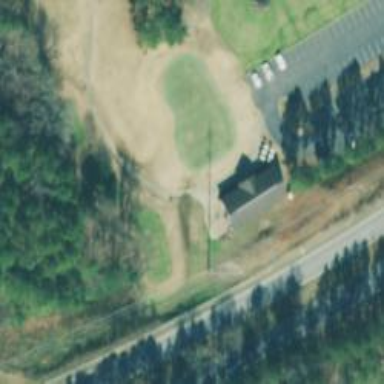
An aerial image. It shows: Golf hole.